Interaction volume radius: 10 \u00c5
Interaction volume height: 10 \u00c5
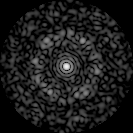
Disorder parameter: 0.8494